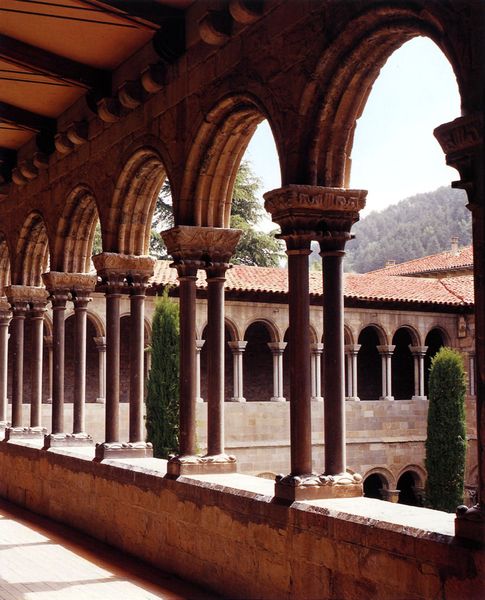
Titel: Kloster Santa María de Ripoll nördlich von Vich
Standort: Ripoll (EU - E)
Schlagwörter: baum, blätter, bäume, hell, licht, säule, säulen, schloss, stein, sonne, decke, garten, bogen, mauer, tannen, foto, bögen, kloster, fliesen, rundbögen, nadeln, fotographie, kreuzgang, seulen